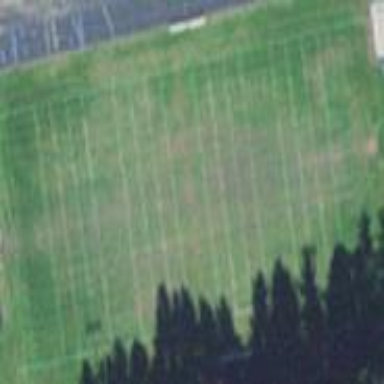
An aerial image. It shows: Lacrosse pitch for leisure land activities.